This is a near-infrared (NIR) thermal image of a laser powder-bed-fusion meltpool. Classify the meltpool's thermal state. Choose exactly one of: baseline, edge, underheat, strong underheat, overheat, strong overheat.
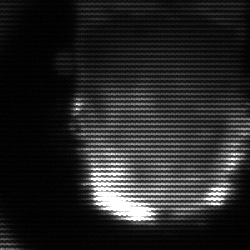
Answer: baseline